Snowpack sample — Rabbit Ears Pass, Jackson County, Colorado, USA (12/17/25, 1:08 PM MST)
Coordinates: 40.387, -106.625
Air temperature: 34 °F
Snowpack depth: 46 cm
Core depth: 20 cm
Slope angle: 6°, slope face: 165°
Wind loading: medium
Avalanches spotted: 0
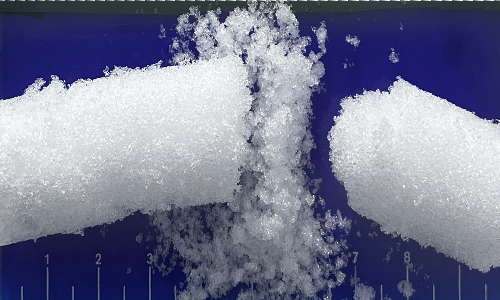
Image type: core
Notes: No avalanches spotted nearby, although collected in a meadowy area with minimal risk on this face of the pass.